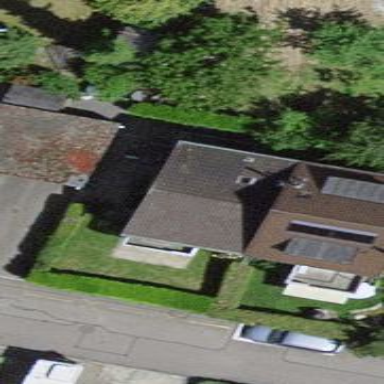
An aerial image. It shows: Semidetached house.